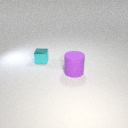
small cyan metal cube to the left of large purple rubber cylinder